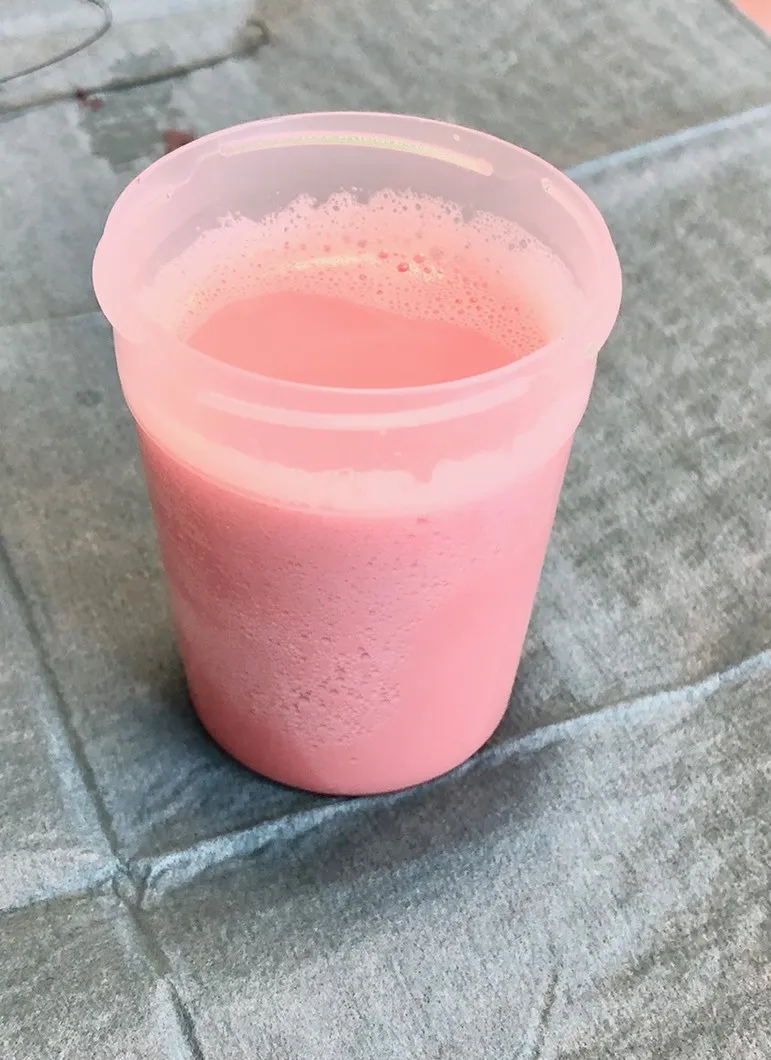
Through thoracocentesis a milky and slightly bloody fluid was evacuated.
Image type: radiology (x_ray)